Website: lowes
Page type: newsletter-management
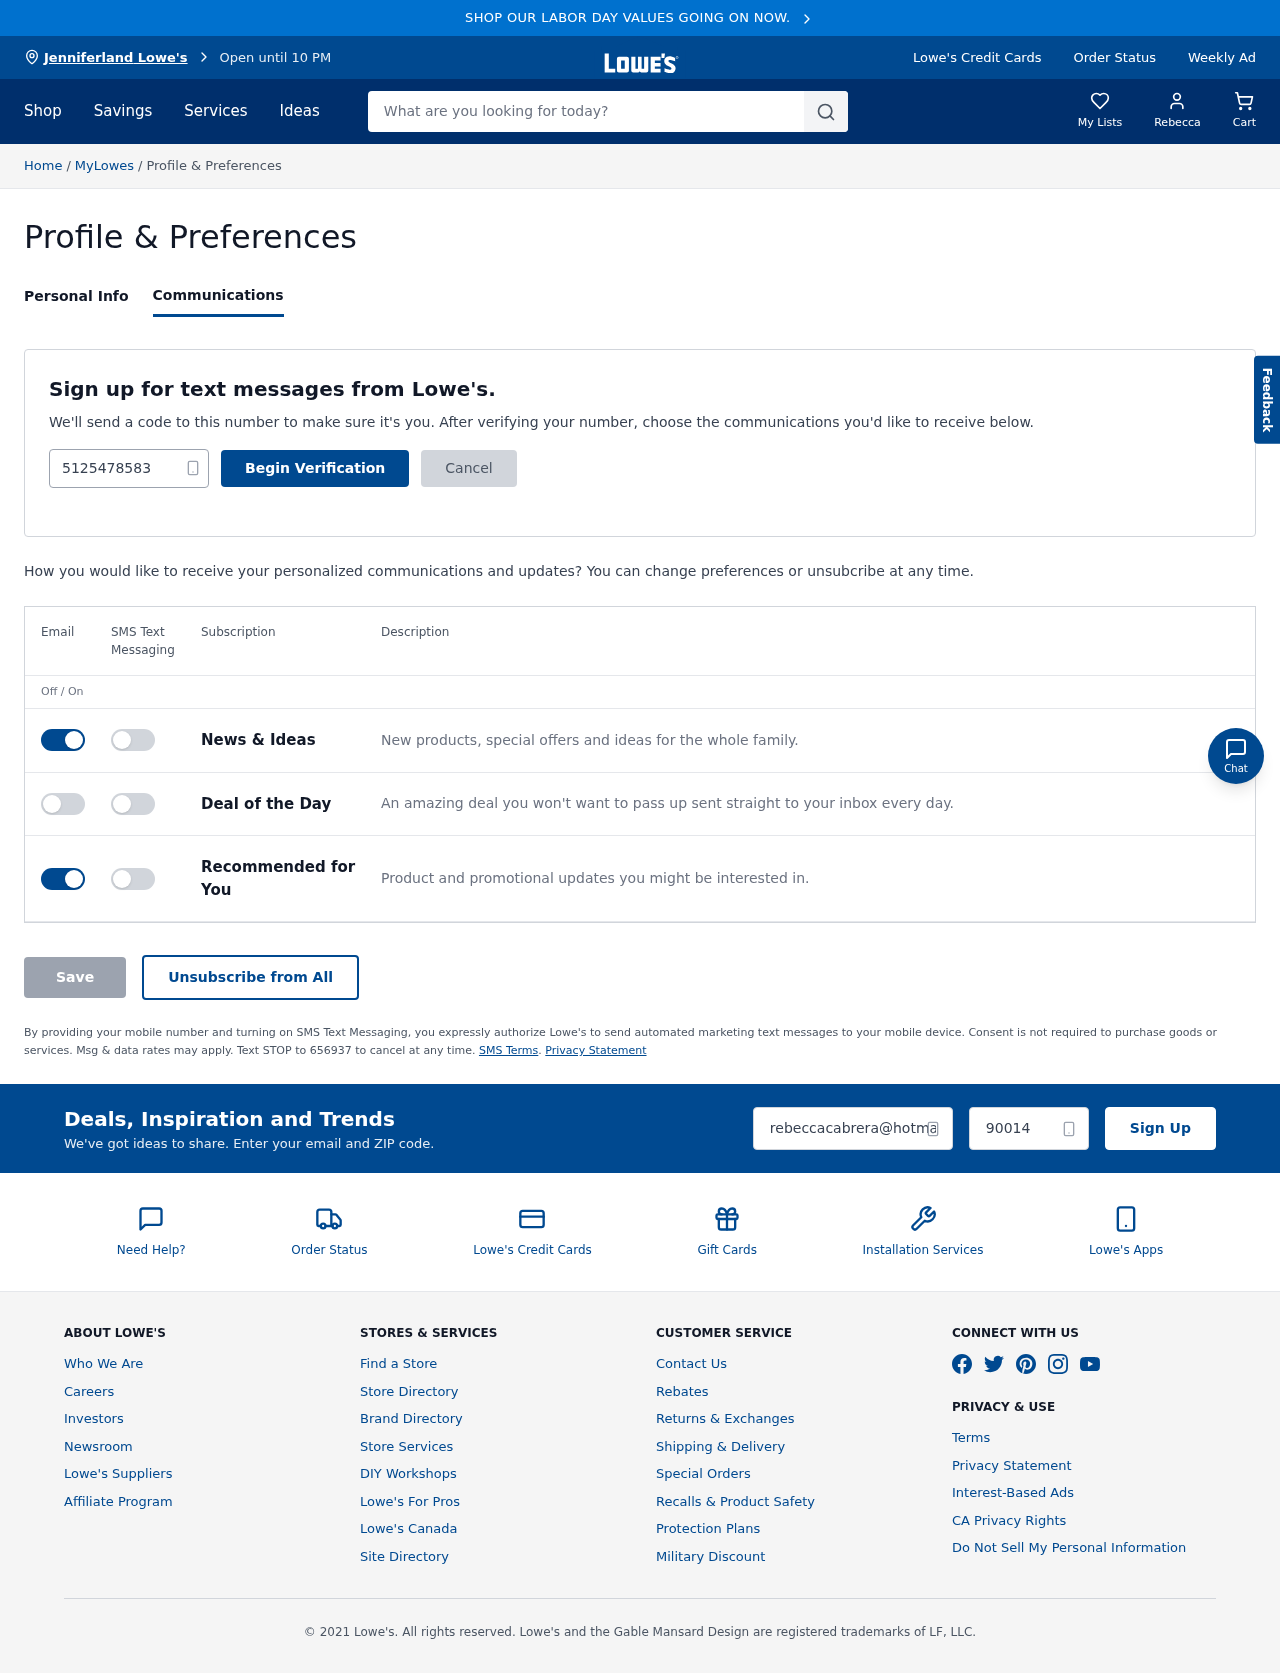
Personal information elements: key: PII_CITY
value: Jenniferland Lowe's
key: PII_EMAIL
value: rebeccacabrera@hotmail.com
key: PII_FIRSTNAME
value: Rebecca
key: PII_PHONE
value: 5125478583
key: PII_POSTCODE
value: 90014
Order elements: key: ORDER_NUM_ITEMS
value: Cart
Search elements: key: HEADER_SEARCH
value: What are you looking for today?